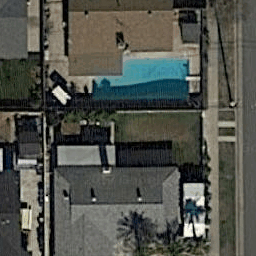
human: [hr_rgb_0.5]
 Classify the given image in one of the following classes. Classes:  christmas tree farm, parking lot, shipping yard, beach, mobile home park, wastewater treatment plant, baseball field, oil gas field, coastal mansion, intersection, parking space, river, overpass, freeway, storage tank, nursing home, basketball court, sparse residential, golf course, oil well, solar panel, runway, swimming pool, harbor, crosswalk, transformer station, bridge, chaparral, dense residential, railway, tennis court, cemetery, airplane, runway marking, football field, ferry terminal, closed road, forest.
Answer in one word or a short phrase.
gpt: swimming pool